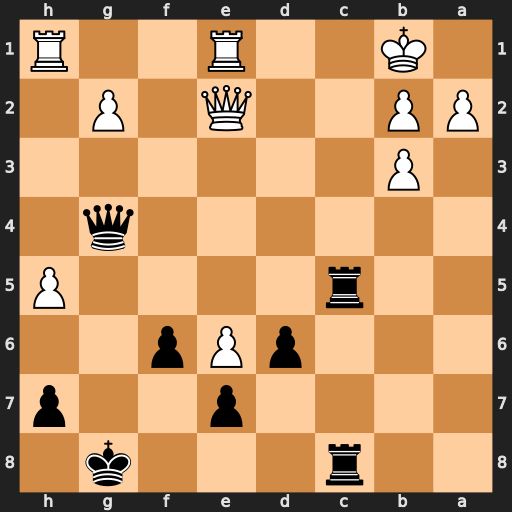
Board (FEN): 2r3k1/4p2p/3pPp2/2r4P/6q1/1P6/PP2Q1P1/1K2R2R
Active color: b
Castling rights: -
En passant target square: -
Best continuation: Rc1+ Rxc1 Rxc1+ Rxc1 Qxe2